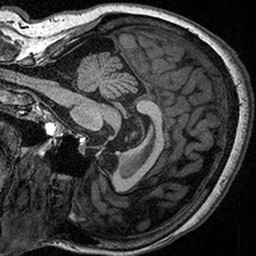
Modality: T1w
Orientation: sagittal
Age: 64
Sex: female
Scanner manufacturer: siemens
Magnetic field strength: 3 T
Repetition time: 2.3 s
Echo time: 0.00298 s